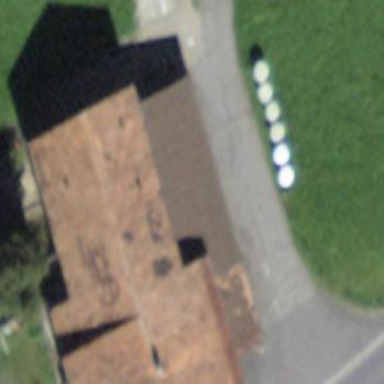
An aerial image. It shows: Barn.